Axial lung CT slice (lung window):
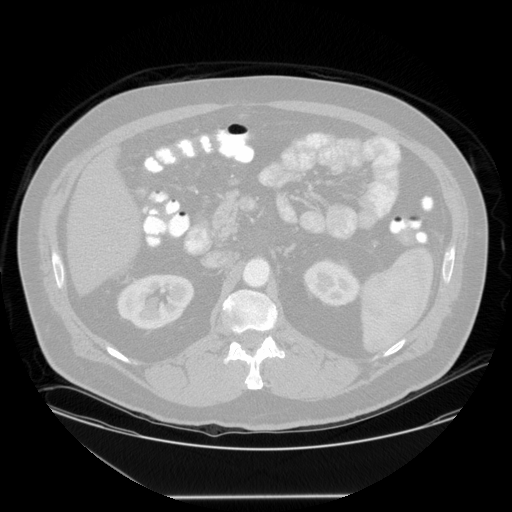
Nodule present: no